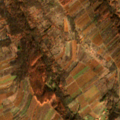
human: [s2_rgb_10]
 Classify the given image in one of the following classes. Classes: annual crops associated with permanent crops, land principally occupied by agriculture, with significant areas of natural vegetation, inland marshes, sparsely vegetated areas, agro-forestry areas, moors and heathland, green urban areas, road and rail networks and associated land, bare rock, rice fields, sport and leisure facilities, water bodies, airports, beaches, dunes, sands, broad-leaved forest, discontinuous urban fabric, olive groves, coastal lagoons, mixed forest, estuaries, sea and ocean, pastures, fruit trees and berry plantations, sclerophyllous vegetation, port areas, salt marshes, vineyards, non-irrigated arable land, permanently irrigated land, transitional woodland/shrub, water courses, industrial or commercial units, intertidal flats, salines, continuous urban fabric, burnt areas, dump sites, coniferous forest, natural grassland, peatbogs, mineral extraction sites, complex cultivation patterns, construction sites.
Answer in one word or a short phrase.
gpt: fruit trees and berry plantations, complex cultivation patterns, broad-leaved forest